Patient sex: M
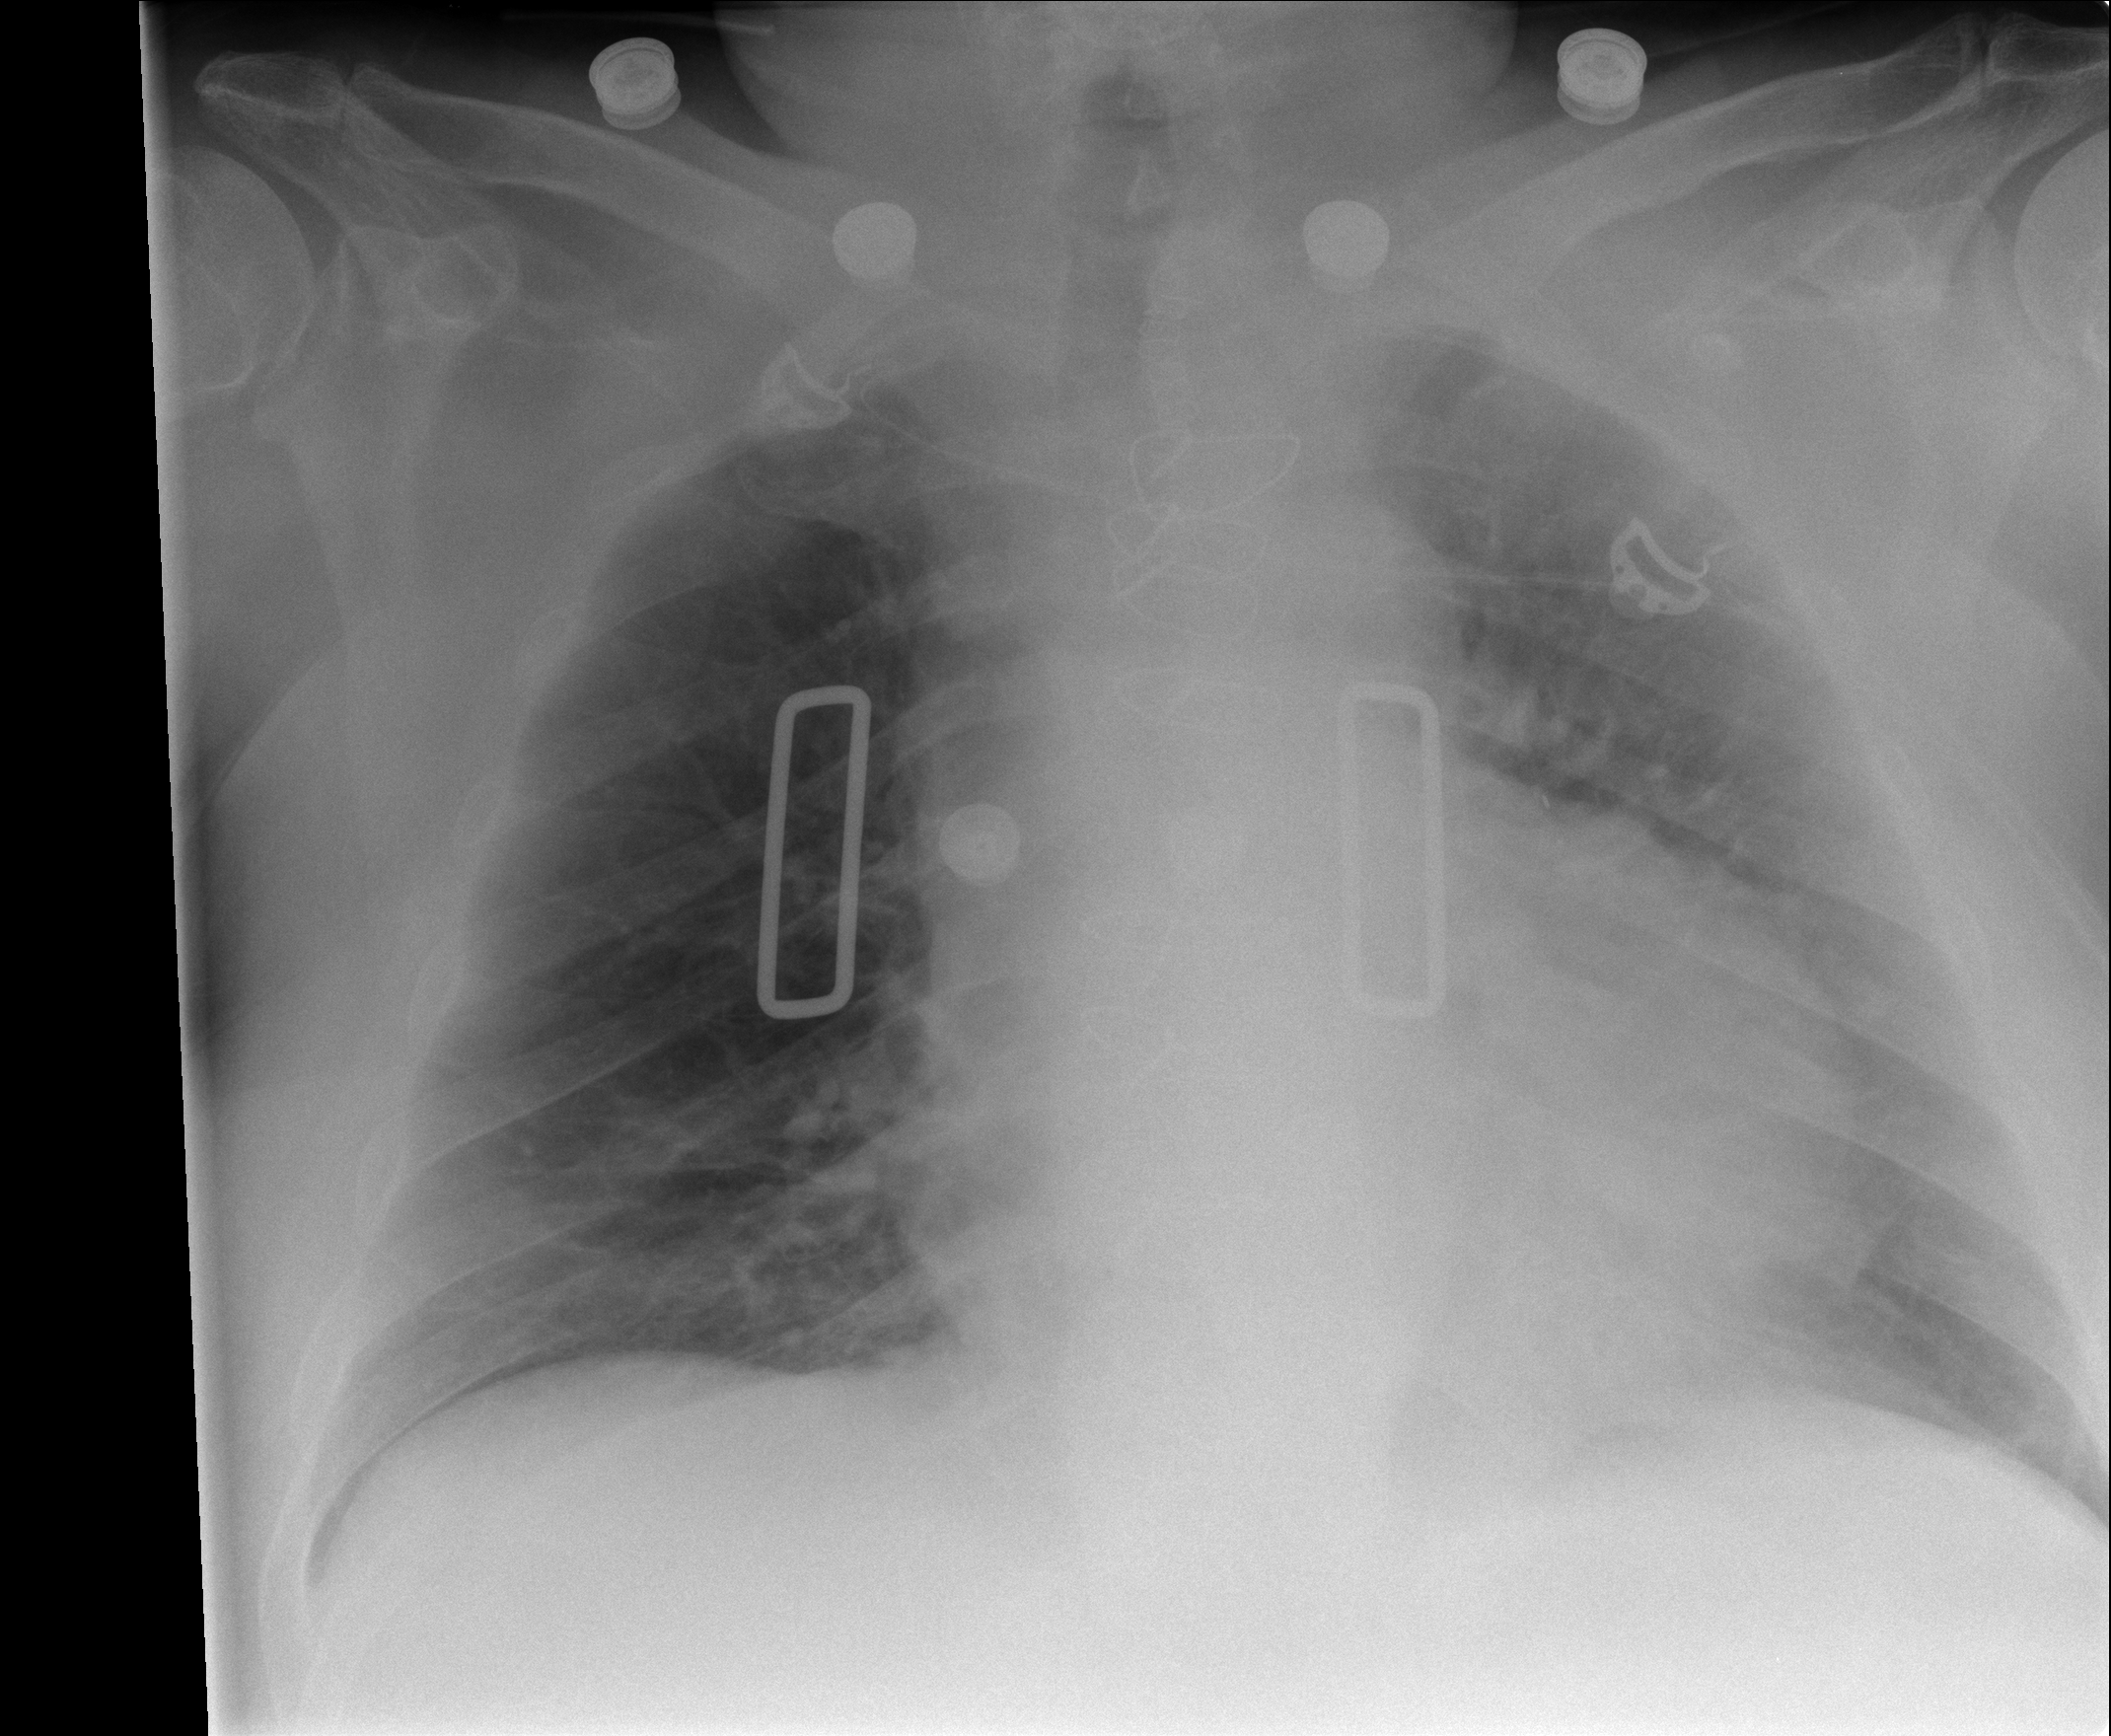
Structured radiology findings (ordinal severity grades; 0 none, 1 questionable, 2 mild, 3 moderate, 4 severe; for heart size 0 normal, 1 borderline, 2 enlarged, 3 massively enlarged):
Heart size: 2
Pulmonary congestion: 2
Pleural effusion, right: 0
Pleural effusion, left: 0
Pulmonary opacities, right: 0
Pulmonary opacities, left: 1
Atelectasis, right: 0
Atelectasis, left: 0